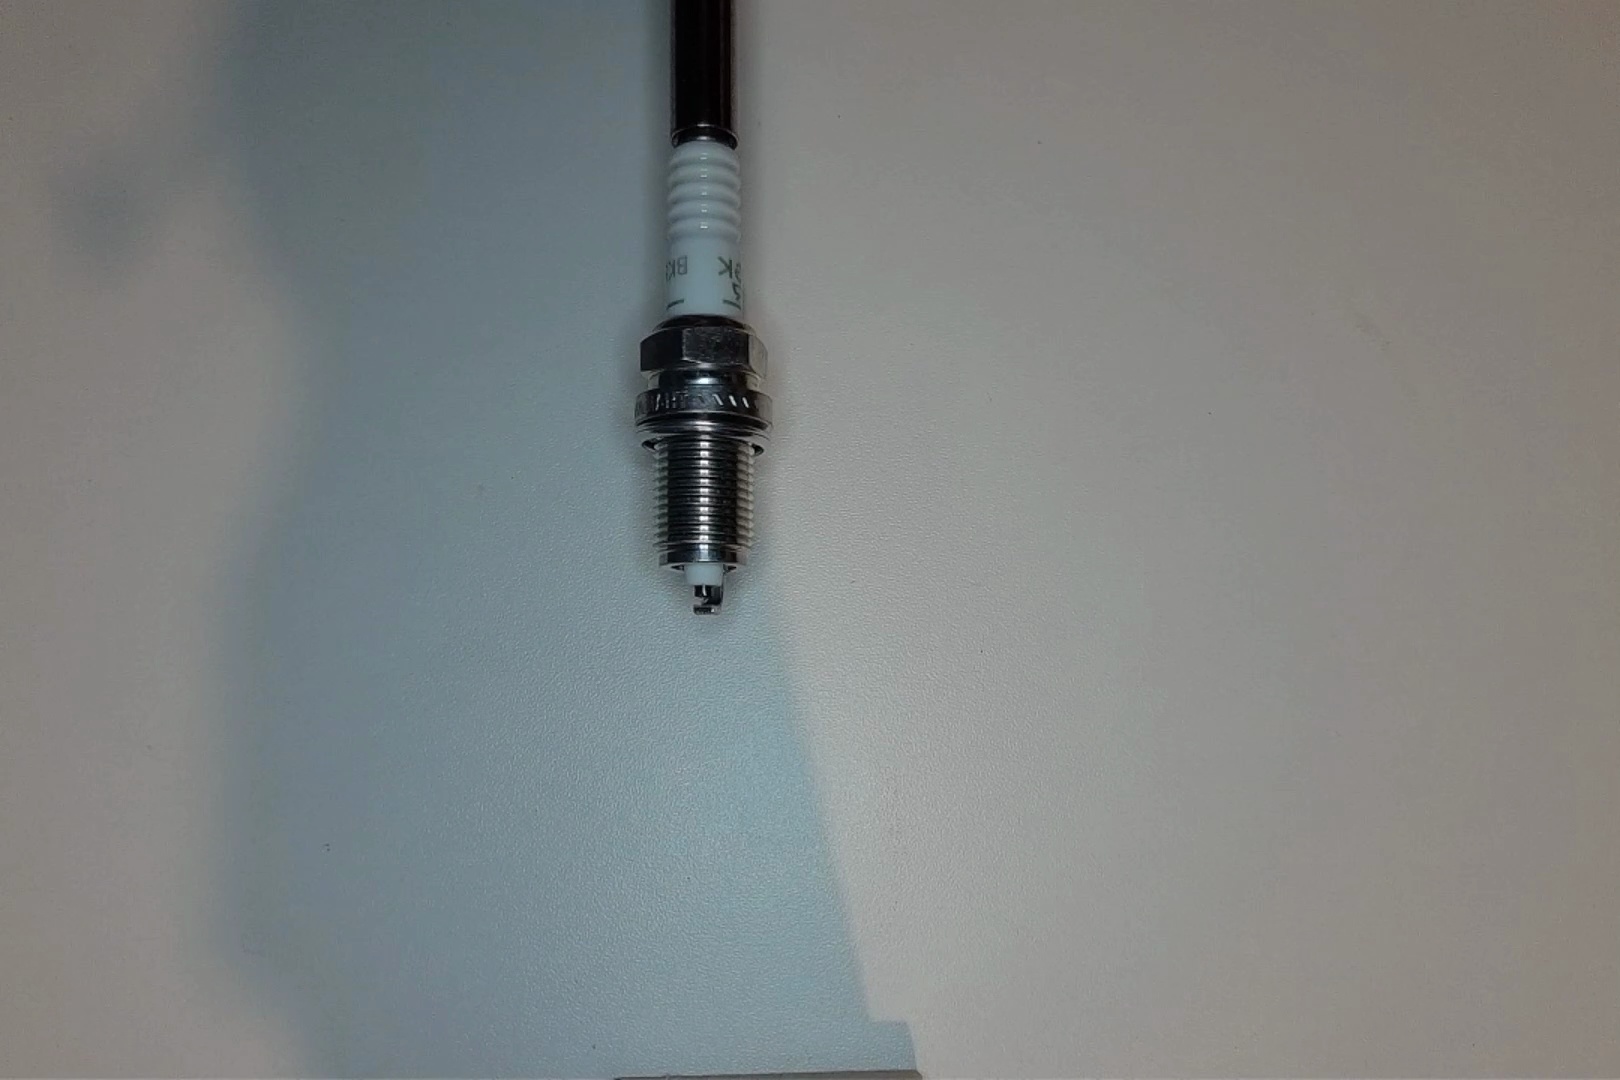
Label: normal